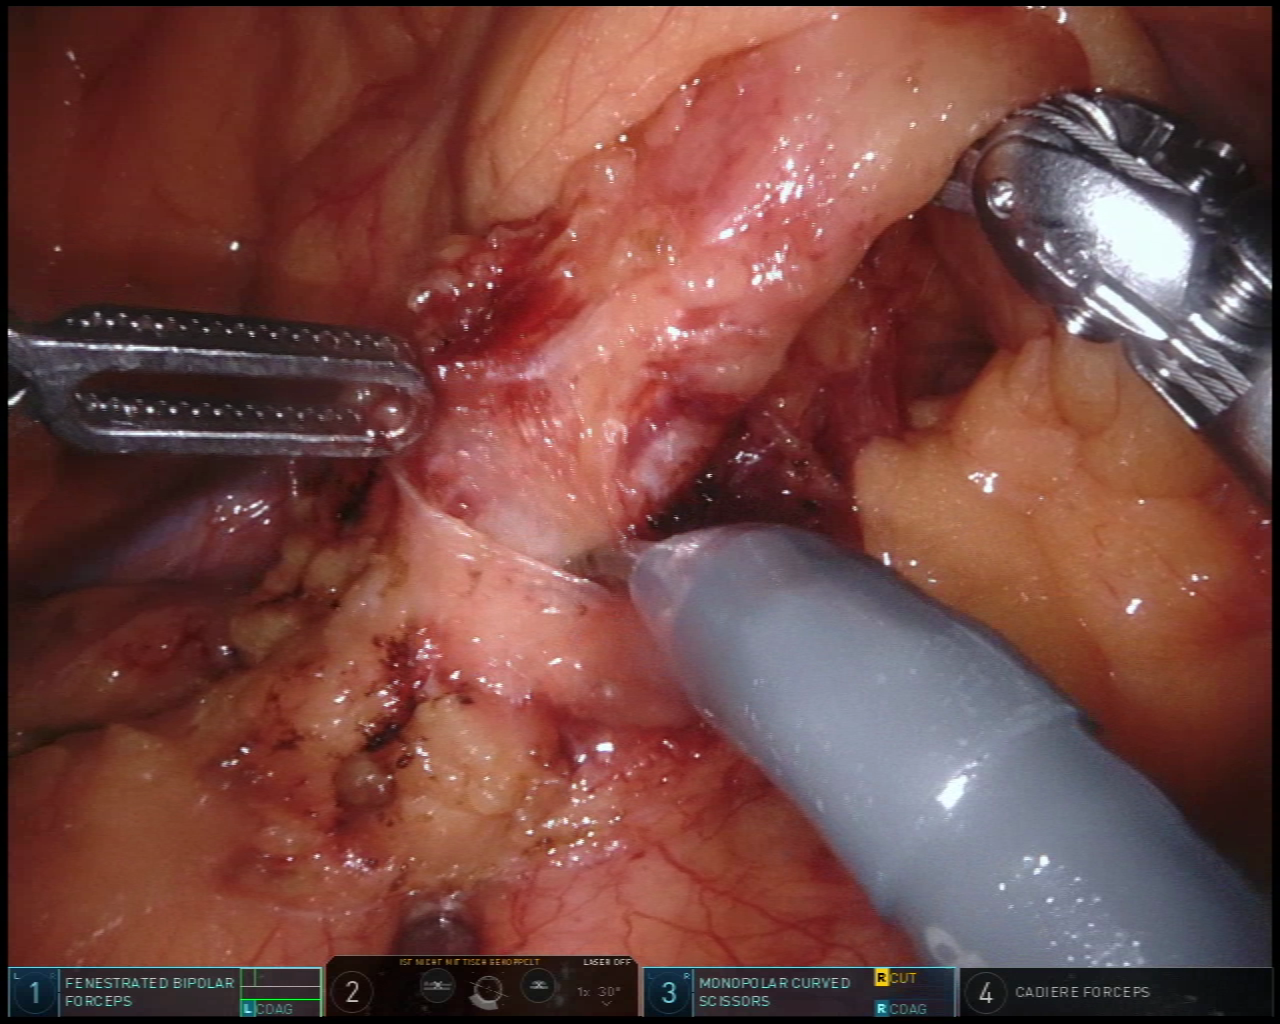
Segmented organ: intestinal_veins
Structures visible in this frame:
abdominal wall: no
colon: no
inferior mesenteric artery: yes
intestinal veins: yes
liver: no
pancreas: no
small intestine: no
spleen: no
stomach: no
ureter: no
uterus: no
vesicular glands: no